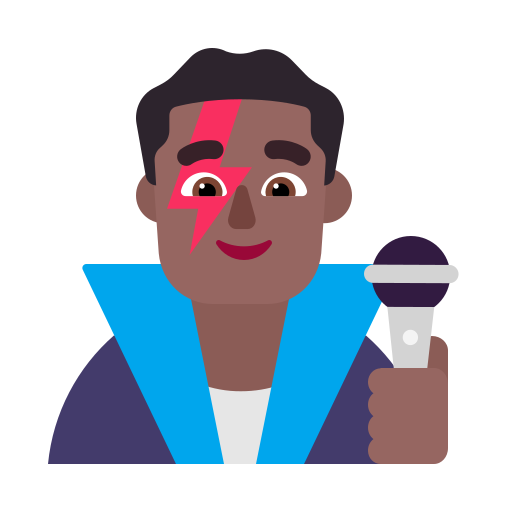
man singer flat  dark